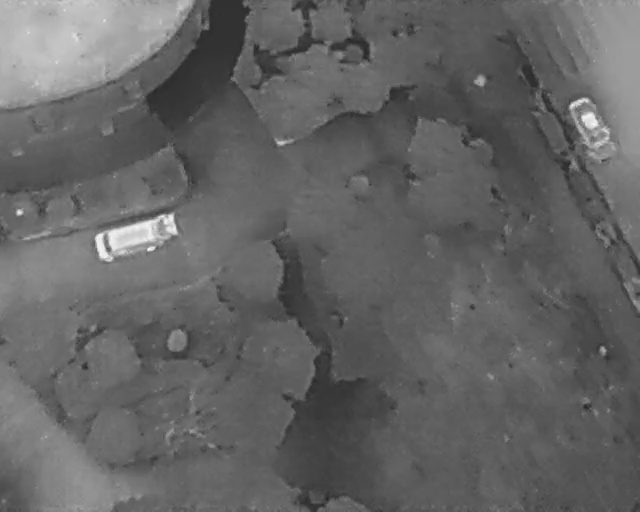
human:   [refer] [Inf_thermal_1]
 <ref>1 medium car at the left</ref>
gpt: <box>[[18, 38, 23, 54, 164]]</box>